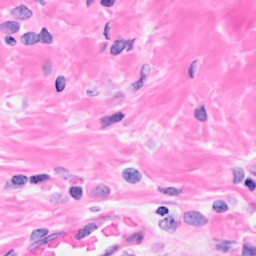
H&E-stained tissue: Breast